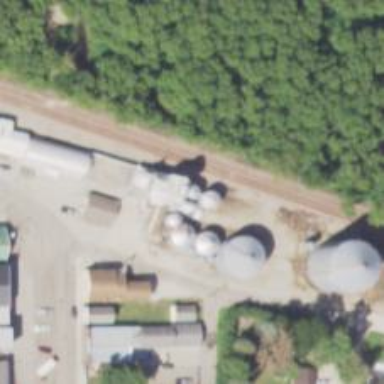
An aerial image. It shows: Silo.